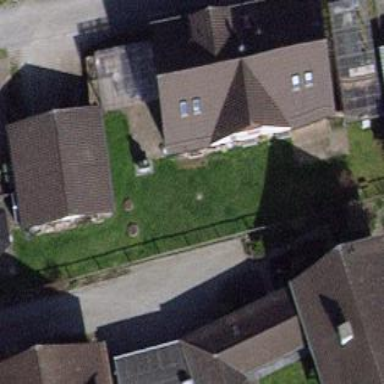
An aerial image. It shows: Terrace building.